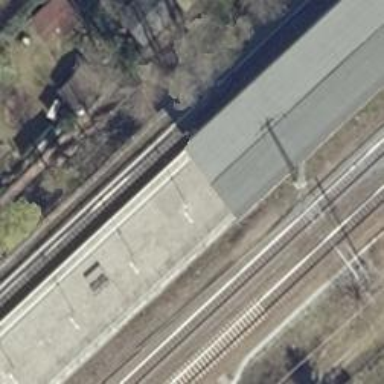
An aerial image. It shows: Close-up of railway platform edge.